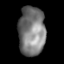
Tissue: lung
Cell type: Epithelial cells
Senescence score: 0.1543
Nuclear area (px): 1276
Mean DAPI intensity: 124.013